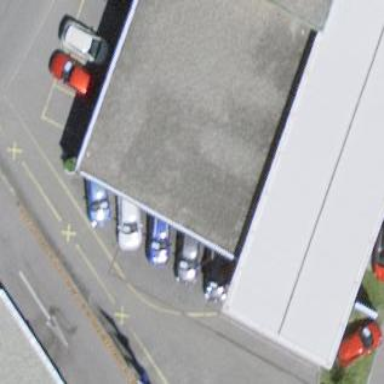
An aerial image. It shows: Roofed fuel facility.